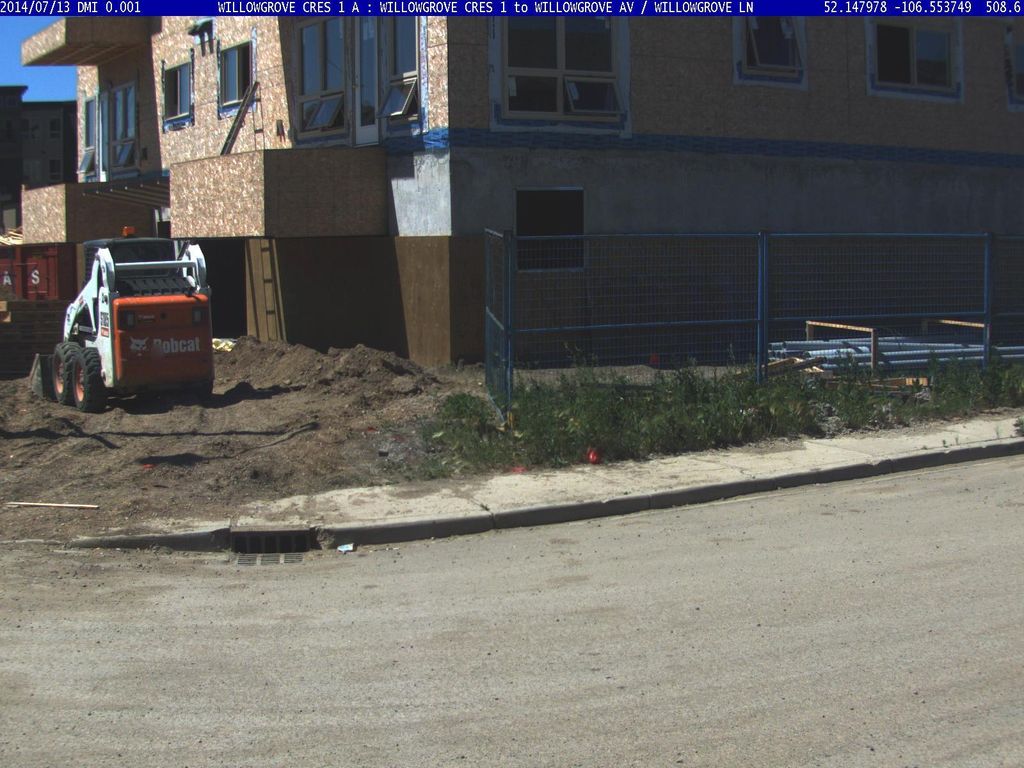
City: saskatoon